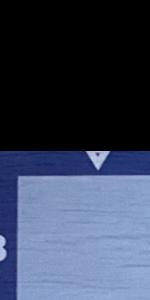
Label: Empty